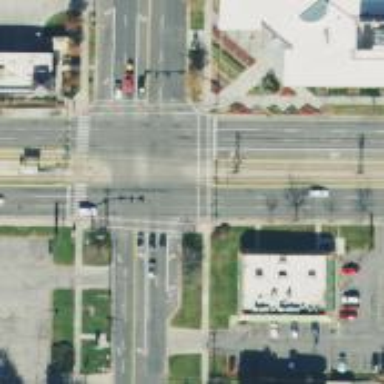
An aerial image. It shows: Crossing with marked lines on the road.